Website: macys
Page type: billing-address
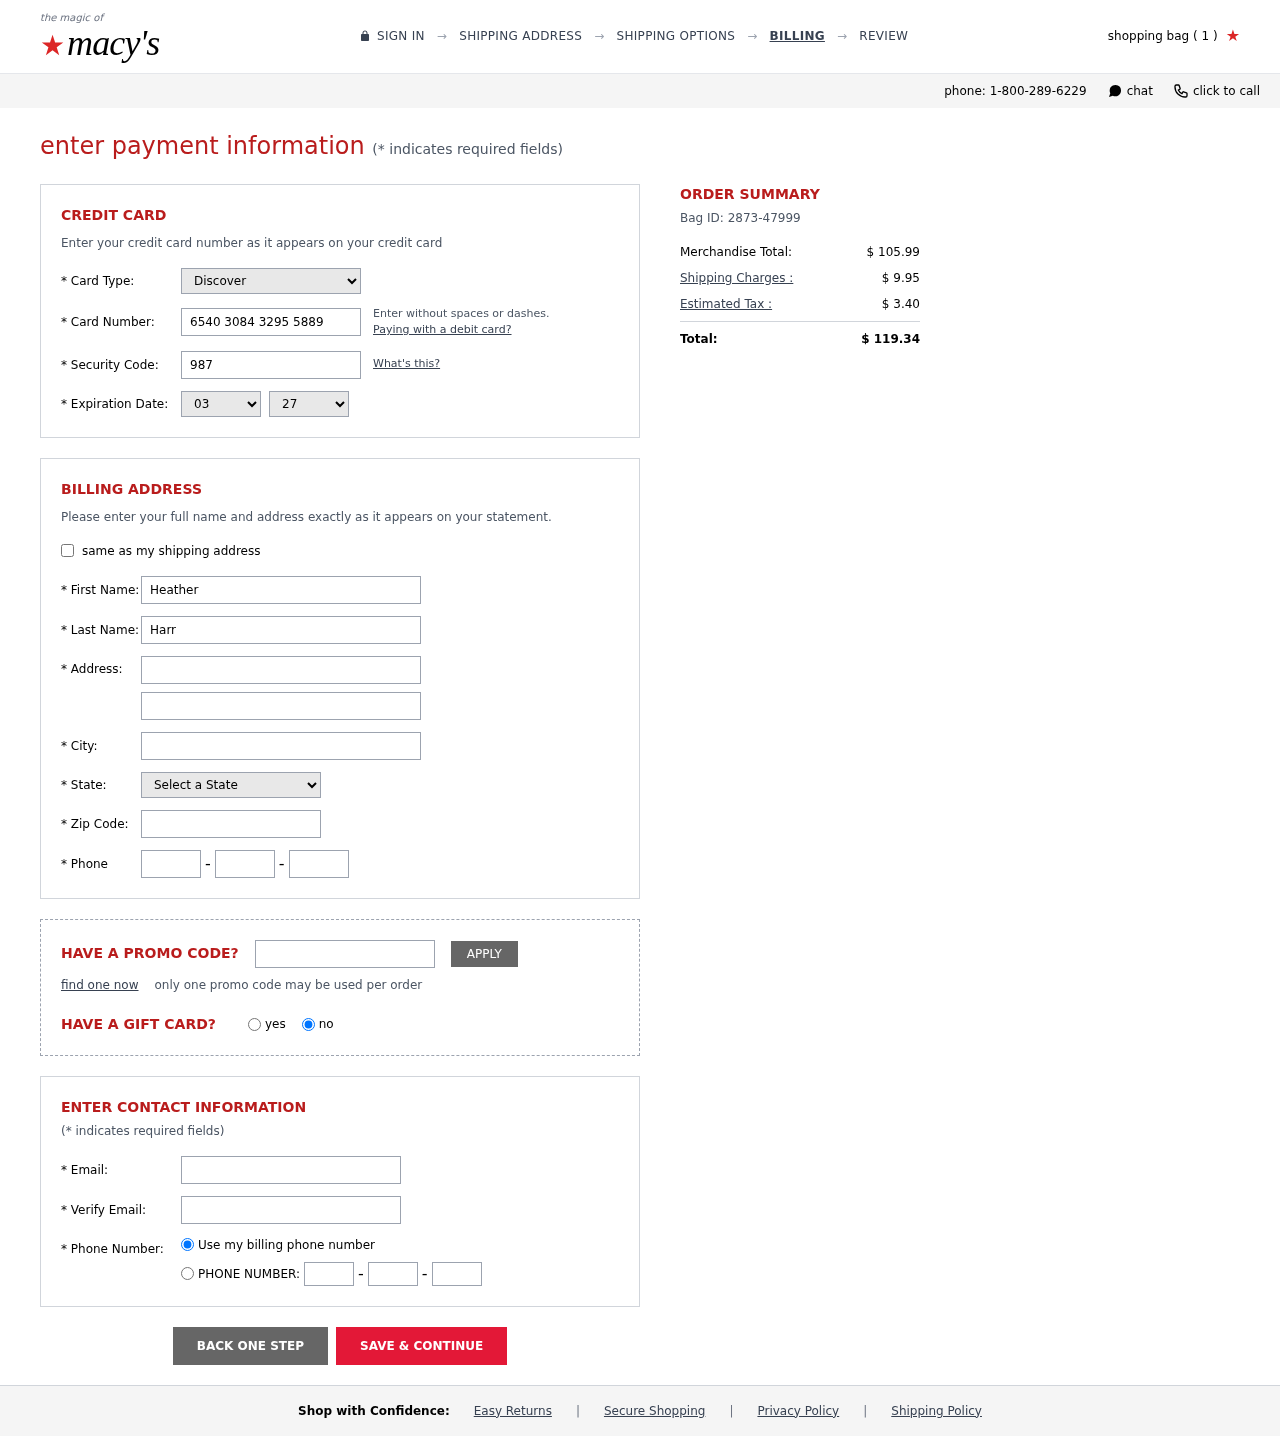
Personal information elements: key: PII_CARD_CVV
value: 987
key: PII_CARD_EXPIRY_MONTH
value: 03
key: PII_CARD_EXPIRY_YEAR
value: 27
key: PII_CARD_NUMBER
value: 6540 3084 3295 5889
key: PII_CARD_TYPE
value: Discover
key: PII_CITY
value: North Thomasmouth
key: PII_EMAIL
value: heather.harris@hotmail.com
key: PII_FIRSTNAME
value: Heather
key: PII_LASTNAME
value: Harris
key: PII_PHONE_AREA
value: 862
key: PII_PHONE_PREFIX
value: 649
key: PII_PHONE_SUFFIX
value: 0049
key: PII_POSTCODE
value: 43969
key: PII_STATE_ABBR
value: WI
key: PII_STREET
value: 5029 Stephens Lakes
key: PII_STREET2
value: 1494 Henderson Prairie Apt. 500
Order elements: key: ORDER_NUM_ITEMS
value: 1
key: ORDER_ID
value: Bag ID: 2873-47999
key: ORDER_SUBTOTAL
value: $ 105.99
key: ORDER_SHIPPING_COST
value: $ 9.95
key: ORDER_TAX
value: $ 3.40
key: ORDER_TOTAL
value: $ 119.34